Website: crate-barrel
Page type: newsletter-management
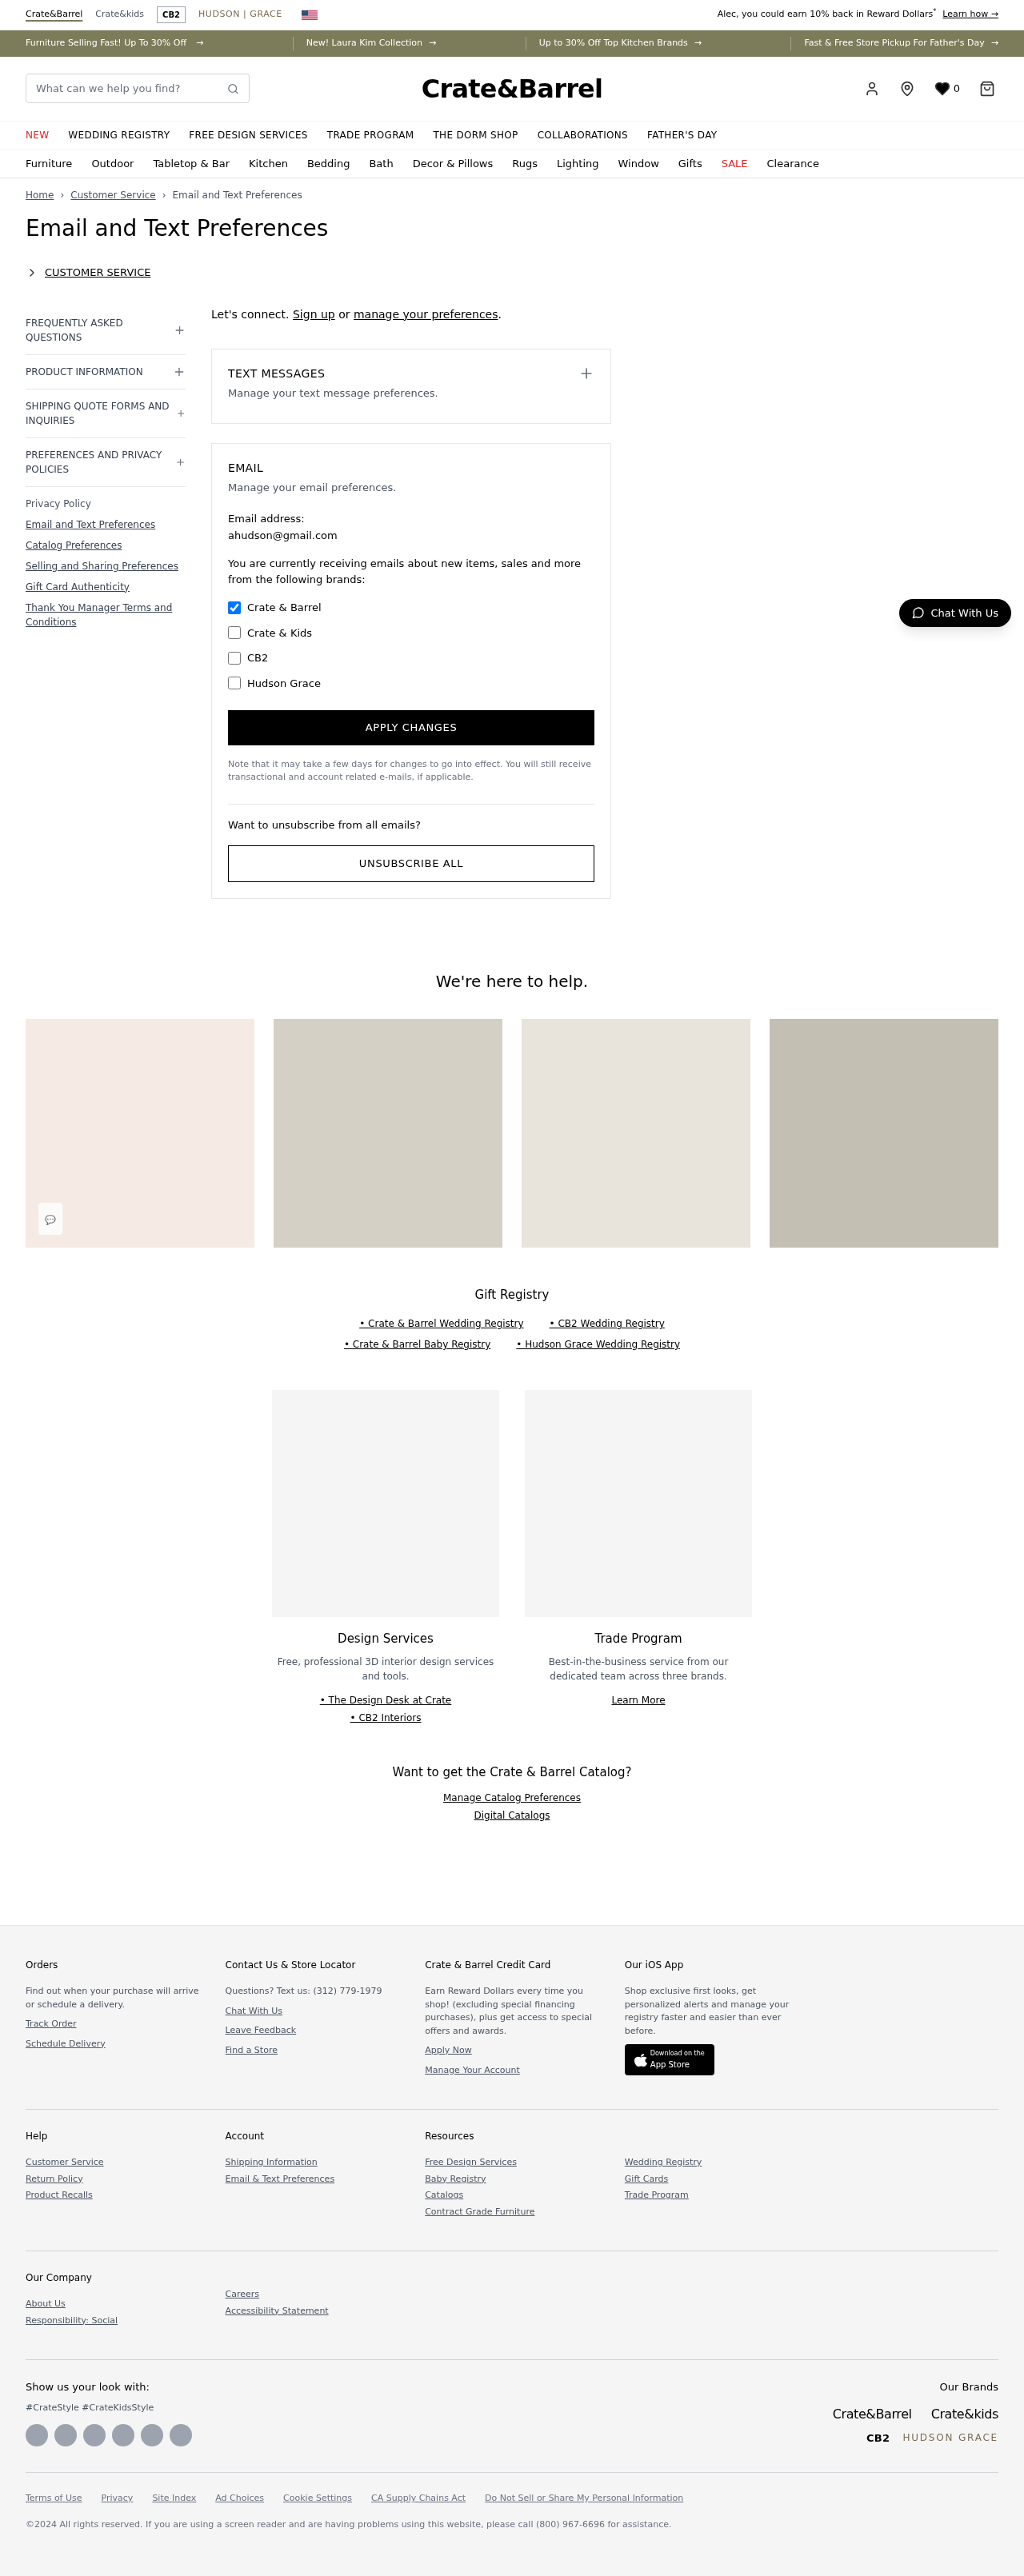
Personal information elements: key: PII_EMAIL
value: ahudson@gmail.com
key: PII_FIRSTNAME
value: Alec
Search elements: key: HEADER_SEARCH
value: What can we help you find?
Other elements: key: WISHLIST_COUNT
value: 0